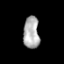
Tissue: prostate
Cell type: T cells
Senescence score: 0.3446
Nuclear area (px): 499
Mean DAPI intensity: 175.289